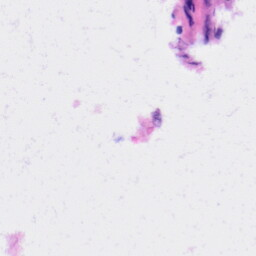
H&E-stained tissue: Liver